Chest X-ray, AP view. Patient: 57 years old, sex M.
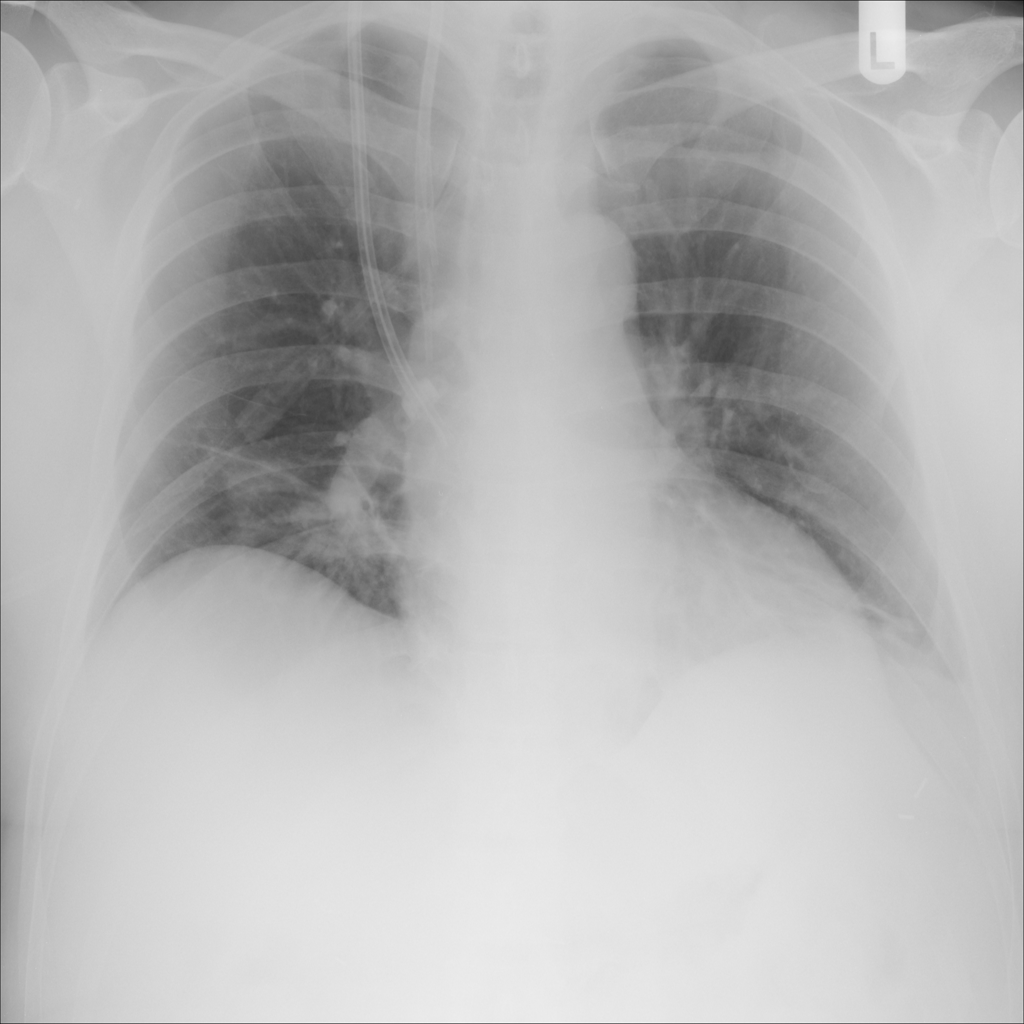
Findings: Atelectasis